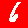
Digit: 6